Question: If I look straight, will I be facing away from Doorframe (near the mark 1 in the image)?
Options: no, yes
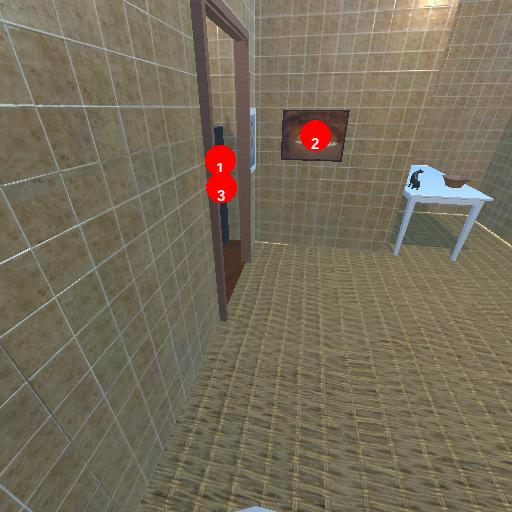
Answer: no